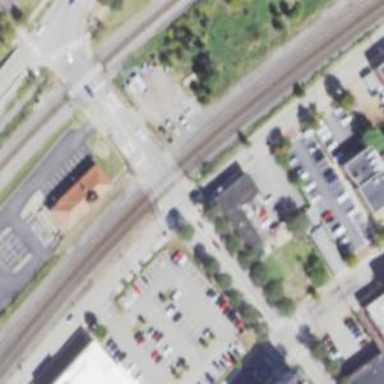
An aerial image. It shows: Railway level crossing.